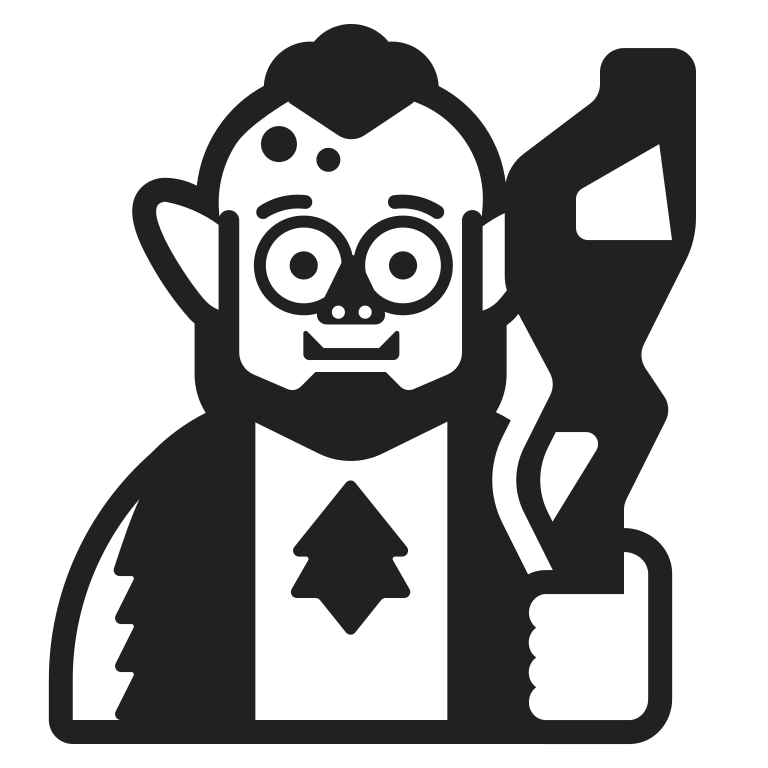
troll high contrast